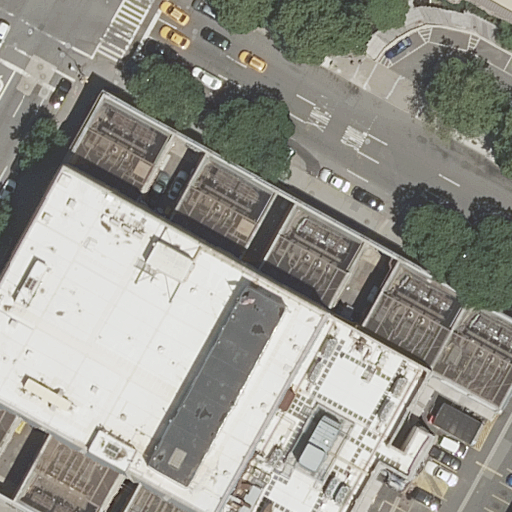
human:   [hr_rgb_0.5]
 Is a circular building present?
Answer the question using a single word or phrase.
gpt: no

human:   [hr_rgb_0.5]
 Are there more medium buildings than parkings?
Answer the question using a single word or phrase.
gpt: no

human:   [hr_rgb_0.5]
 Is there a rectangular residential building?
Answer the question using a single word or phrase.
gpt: yes

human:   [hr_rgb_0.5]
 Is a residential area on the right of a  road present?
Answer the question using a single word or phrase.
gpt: yes

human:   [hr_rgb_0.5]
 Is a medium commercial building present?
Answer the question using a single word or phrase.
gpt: no

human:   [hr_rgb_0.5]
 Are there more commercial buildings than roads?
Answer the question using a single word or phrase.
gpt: no

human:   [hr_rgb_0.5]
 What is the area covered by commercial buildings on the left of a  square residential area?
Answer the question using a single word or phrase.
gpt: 0m2

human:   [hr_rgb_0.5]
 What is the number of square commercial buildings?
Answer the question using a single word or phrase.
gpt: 0

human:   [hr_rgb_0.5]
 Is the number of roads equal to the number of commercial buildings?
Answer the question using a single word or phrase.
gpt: no

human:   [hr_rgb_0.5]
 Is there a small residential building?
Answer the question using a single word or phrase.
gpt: yes

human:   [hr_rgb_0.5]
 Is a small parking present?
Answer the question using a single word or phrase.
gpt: yes

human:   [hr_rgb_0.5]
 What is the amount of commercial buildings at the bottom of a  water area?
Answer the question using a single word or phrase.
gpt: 0

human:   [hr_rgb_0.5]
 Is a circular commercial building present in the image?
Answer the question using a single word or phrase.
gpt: no

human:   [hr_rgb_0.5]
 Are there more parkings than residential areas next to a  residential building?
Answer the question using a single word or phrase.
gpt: no

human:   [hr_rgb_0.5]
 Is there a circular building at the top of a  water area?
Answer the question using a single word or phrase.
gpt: no

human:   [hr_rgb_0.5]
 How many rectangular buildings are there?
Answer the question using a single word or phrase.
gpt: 1

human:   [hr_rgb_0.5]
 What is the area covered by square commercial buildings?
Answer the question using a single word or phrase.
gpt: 0m2

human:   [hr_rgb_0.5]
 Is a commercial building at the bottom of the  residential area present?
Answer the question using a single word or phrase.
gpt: no

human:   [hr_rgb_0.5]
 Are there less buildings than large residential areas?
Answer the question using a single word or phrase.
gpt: no

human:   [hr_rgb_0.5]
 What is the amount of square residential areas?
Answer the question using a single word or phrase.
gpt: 0

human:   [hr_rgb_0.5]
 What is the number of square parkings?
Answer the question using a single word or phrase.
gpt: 0

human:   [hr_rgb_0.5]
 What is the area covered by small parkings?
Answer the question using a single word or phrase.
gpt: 0m2

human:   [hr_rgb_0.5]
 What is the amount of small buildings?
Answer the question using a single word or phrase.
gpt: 1

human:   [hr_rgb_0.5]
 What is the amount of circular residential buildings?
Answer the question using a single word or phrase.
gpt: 0

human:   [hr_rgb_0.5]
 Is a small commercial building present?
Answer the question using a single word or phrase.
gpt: no

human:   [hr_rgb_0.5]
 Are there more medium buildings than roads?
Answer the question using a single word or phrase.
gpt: no

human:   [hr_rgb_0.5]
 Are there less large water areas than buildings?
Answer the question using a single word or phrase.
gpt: yes

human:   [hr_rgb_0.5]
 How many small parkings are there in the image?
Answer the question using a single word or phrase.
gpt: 1

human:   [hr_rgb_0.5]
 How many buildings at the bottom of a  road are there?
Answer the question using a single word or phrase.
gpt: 1

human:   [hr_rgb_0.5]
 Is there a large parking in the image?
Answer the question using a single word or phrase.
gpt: no

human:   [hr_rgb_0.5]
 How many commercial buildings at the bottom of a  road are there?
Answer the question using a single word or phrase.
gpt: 0

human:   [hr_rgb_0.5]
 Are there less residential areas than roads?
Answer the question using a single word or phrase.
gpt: yes

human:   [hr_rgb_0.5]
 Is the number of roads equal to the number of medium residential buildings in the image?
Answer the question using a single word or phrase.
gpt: no

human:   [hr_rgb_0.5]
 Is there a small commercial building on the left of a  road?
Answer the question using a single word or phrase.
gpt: no

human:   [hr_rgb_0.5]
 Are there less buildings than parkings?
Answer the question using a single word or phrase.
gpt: no

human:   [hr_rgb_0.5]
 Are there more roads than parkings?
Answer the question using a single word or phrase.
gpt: yes